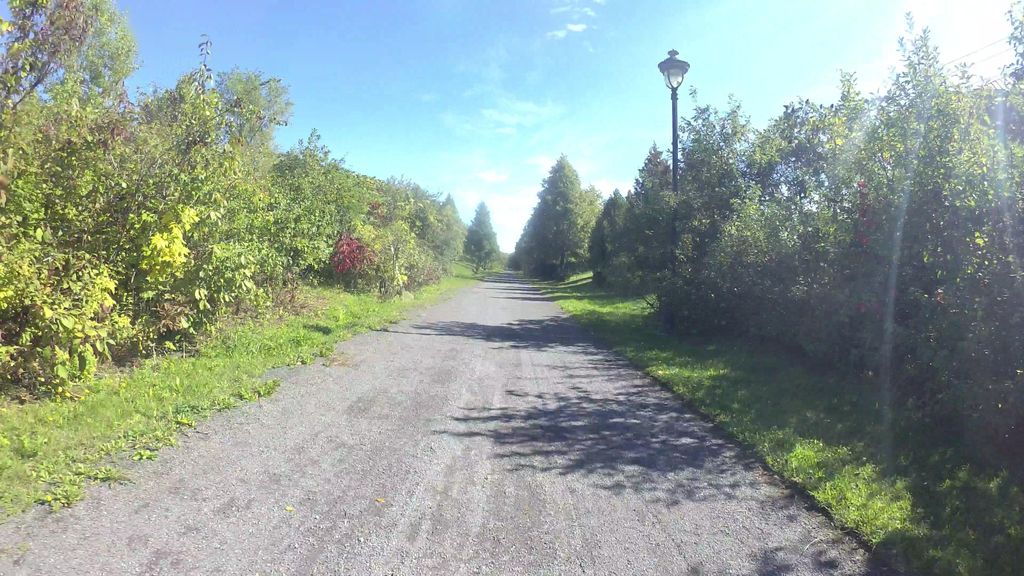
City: montreal